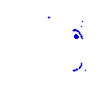
Particle: kaon